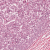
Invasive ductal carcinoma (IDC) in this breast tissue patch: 0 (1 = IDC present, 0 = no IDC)